Interaction volume radius: 10 \u00c5
Interaction volume height: 20 \u00c5
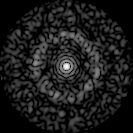
Disorder parameter: 0.8548